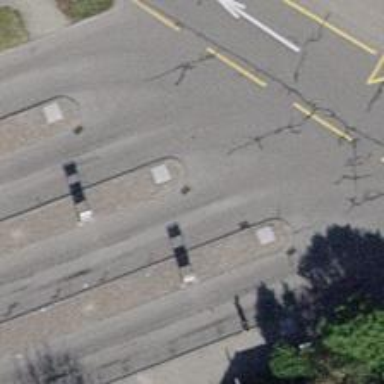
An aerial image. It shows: Platform for public transport on the road.